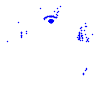
Particle: kaon